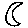
Label: moon